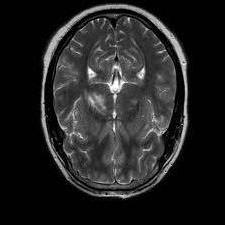
Label: notumor